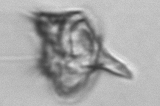
Label: Amylax